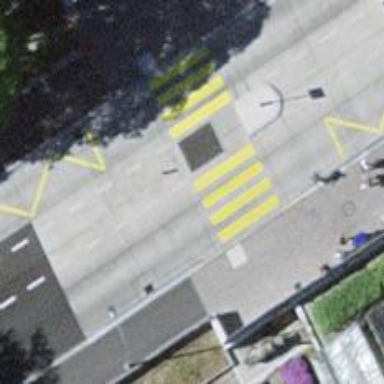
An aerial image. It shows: Uncontrolled zebra crossing with island. The crossing is marked with zebra stripes.